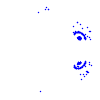
Particle: pion